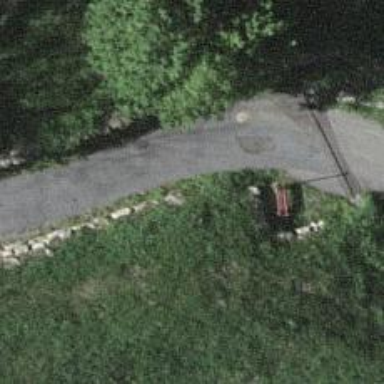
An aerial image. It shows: Retaining wall.